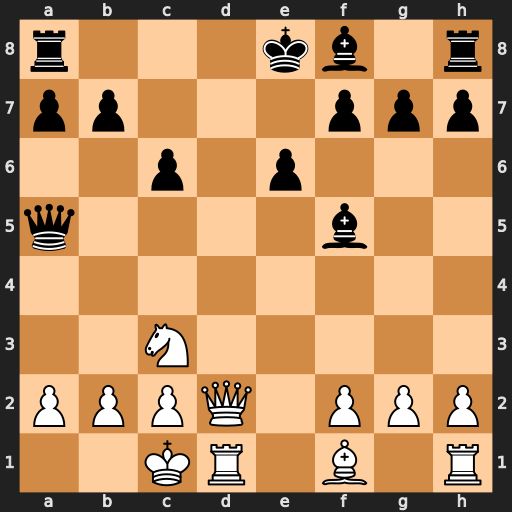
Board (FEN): r3kb1r/pp3ppp/2p1p3/q4b2/8/2N5/PPPQ1PPP/2KR1B1R
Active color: w
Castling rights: kq
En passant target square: -
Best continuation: Qd7#